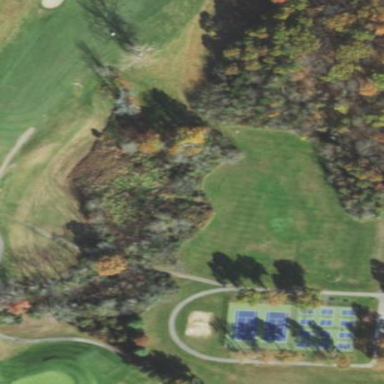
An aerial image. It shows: Picturesque scene of golf course with lateral water hazard.